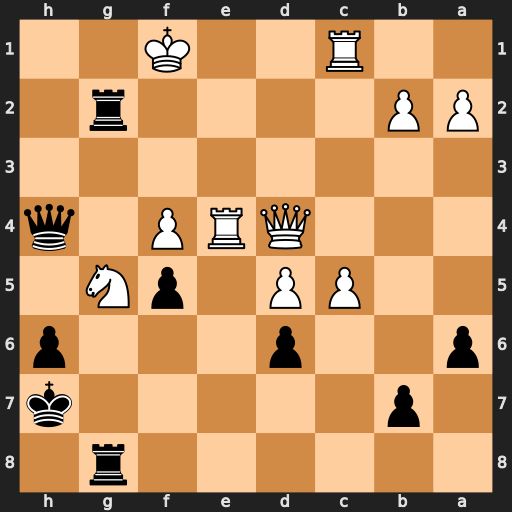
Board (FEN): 6r1/1p5k/p2p3p/2PP1pN1/3QRP1q/8/PP4r1/2R2K2
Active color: b
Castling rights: -
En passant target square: -
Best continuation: R8xg5 Re7+ Rg7 Rxg7+ Rxg7